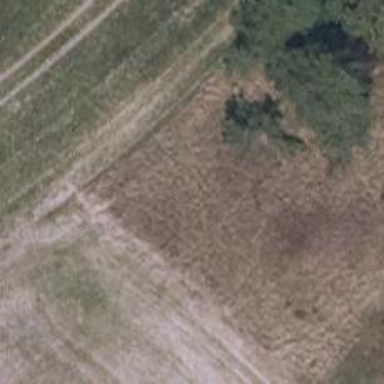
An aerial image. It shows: Hunting stand.